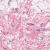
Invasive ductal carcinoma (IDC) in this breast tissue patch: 0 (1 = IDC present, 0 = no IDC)